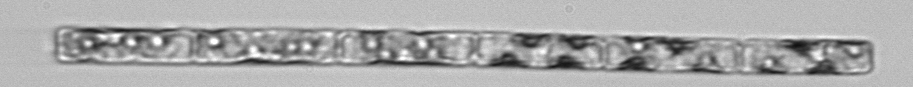
Label: Guinardia_delicatula